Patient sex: M
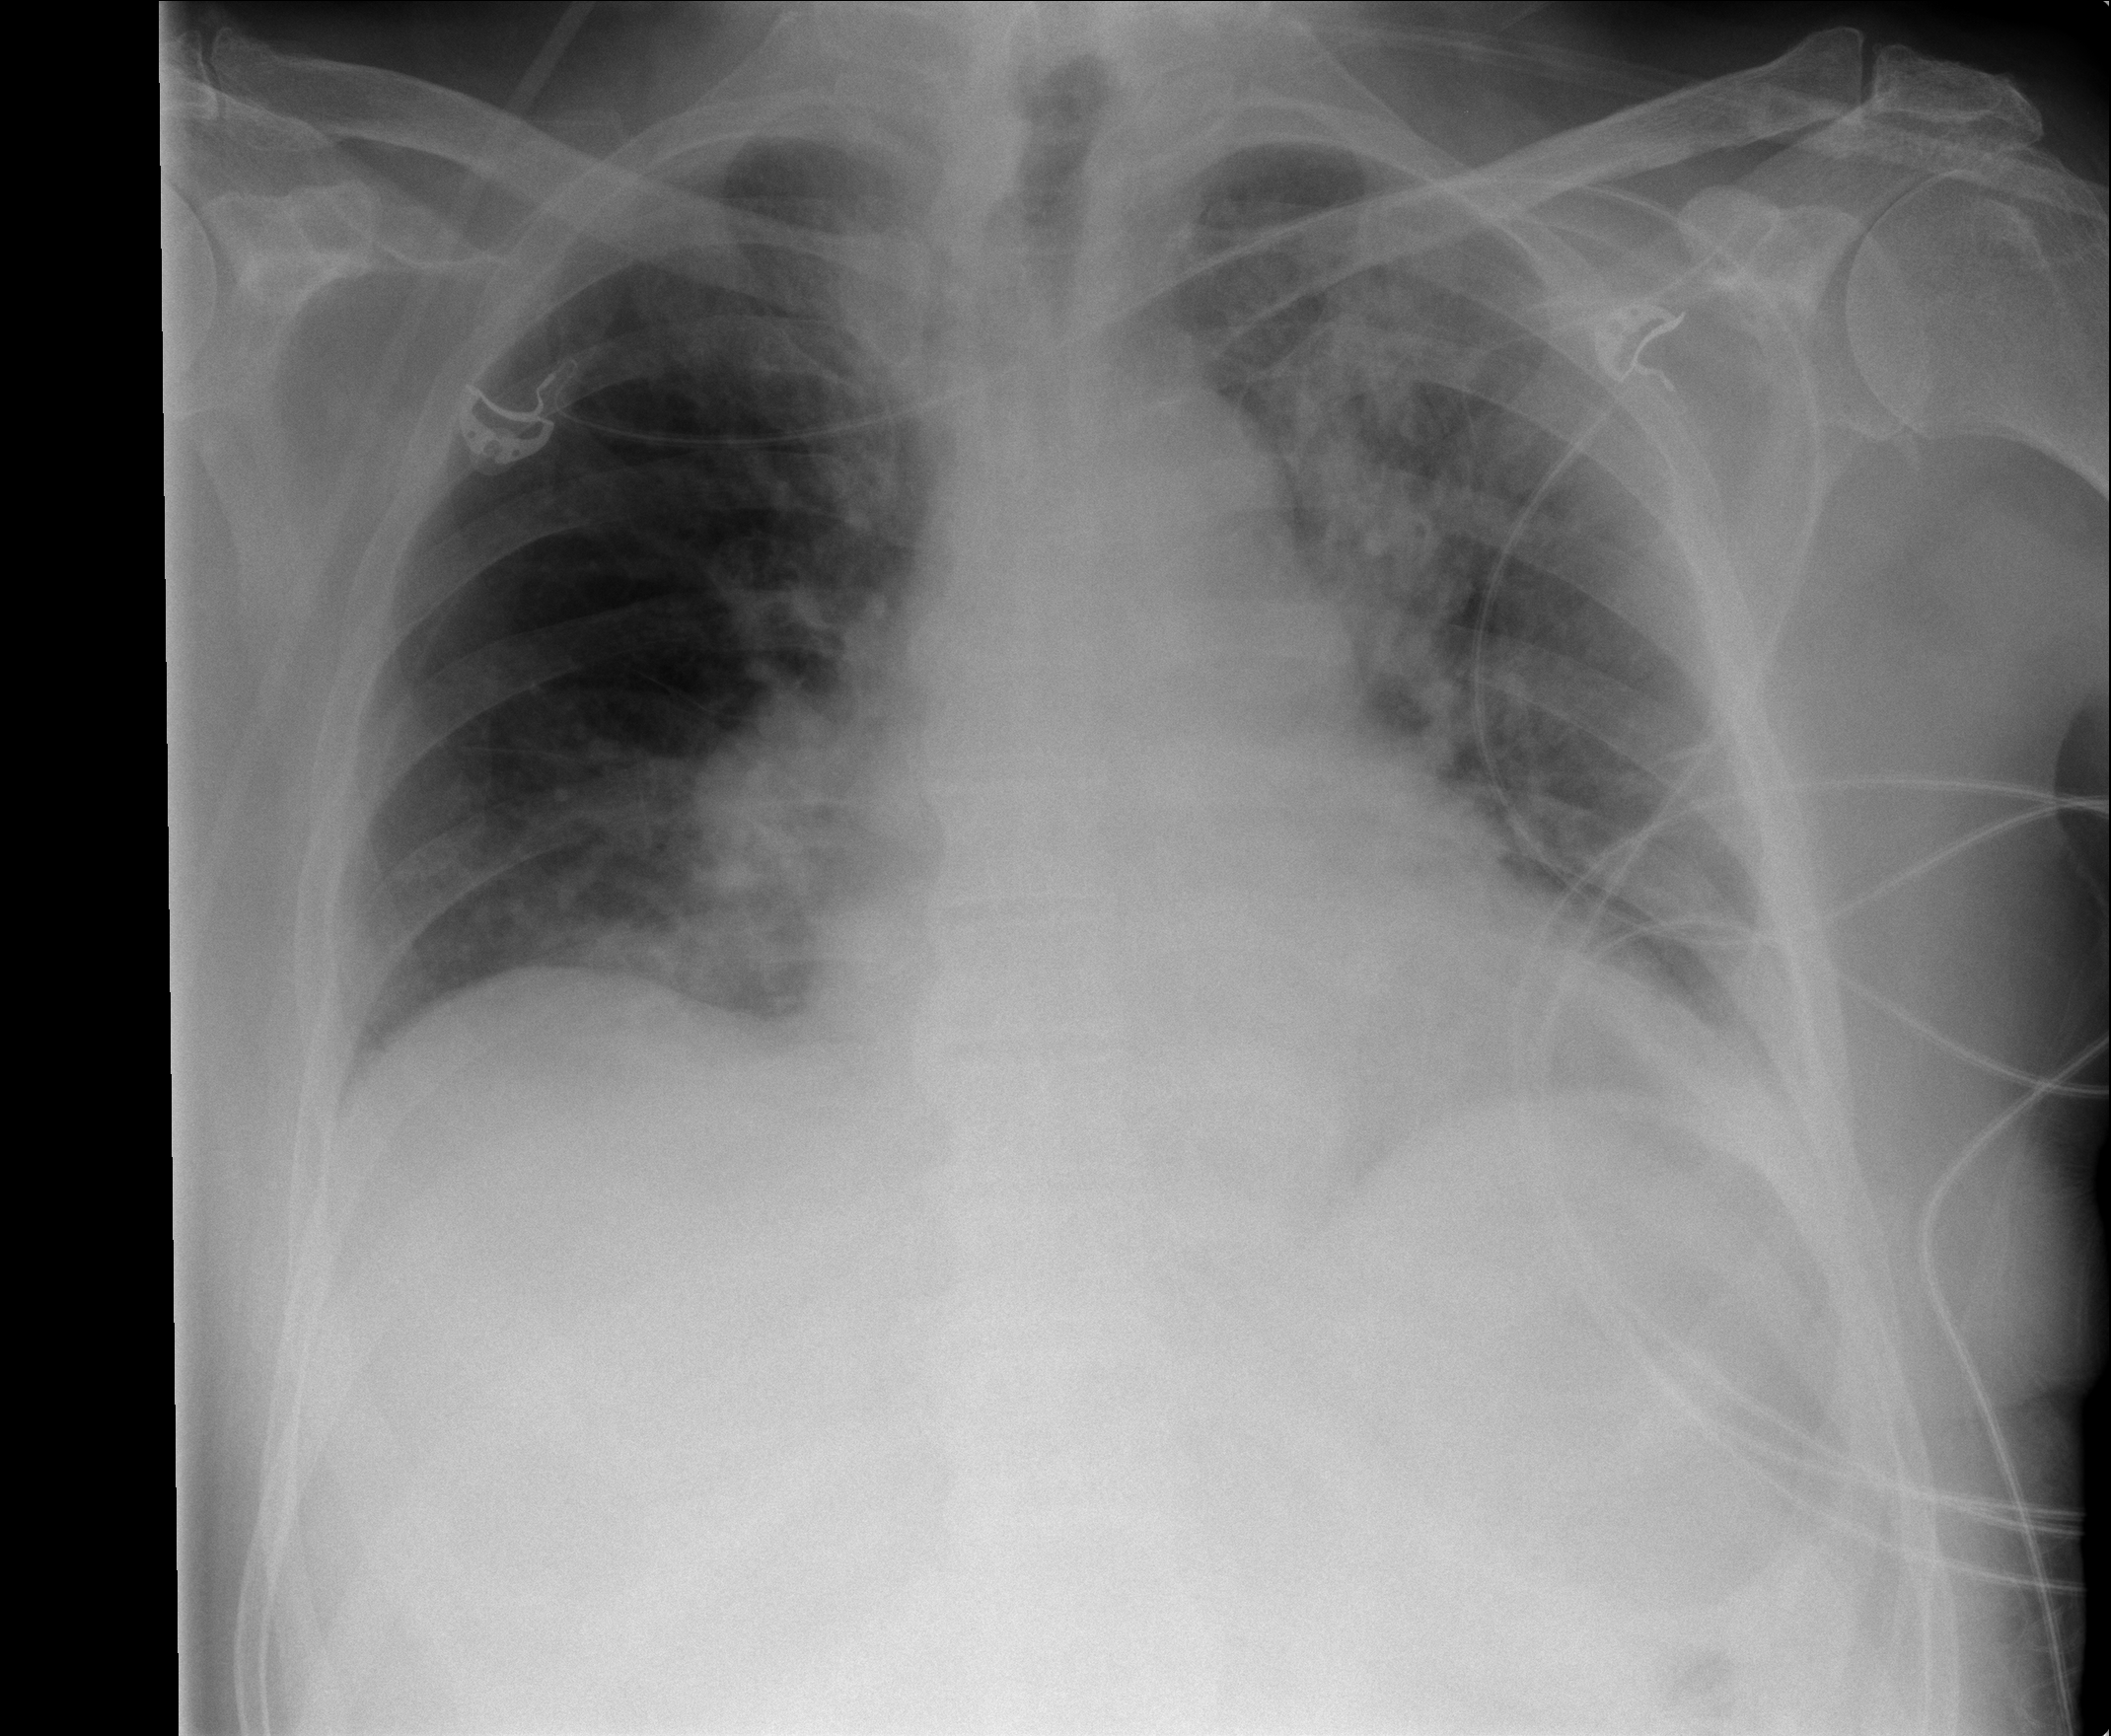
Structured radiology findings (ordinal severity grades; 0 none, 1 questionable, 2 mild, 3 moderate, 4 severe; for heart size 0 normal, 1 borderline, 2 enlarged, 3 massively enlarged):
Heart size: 2
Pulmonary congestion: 0
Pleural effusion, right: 0
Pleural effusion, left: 0
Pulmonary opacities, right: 2
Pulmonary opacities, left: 3
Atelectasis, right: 1
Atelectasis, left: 2